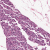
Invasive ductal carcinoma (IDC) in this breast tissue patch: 0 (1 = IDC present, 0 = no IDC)